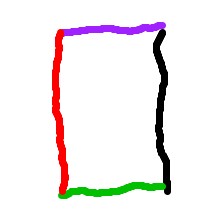
Shape: rectangle